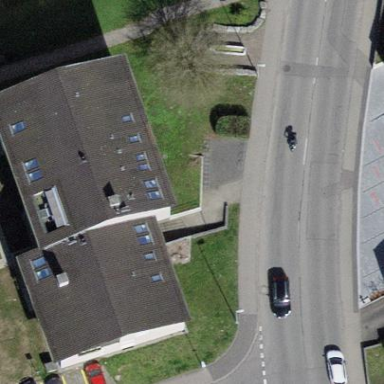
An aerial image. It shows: View of apartment building.